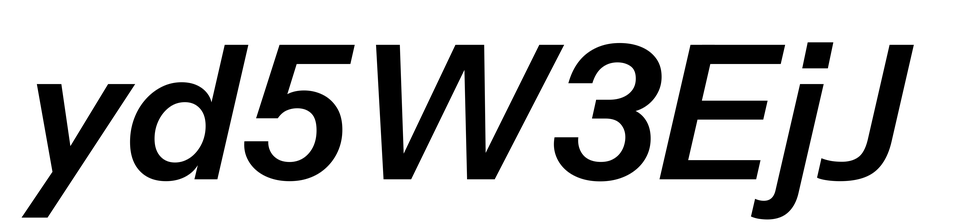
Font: InstrumentSans-Italic_SemiBold_Italic